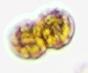
Label: Margalefidinium